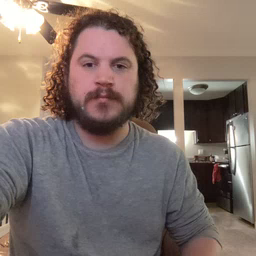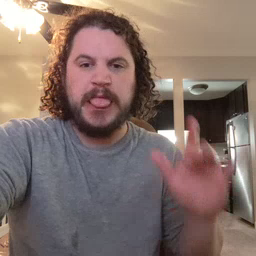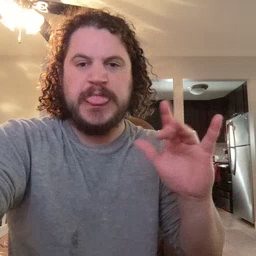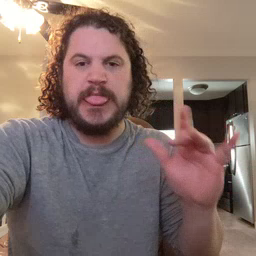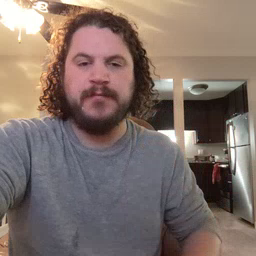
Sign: yucky